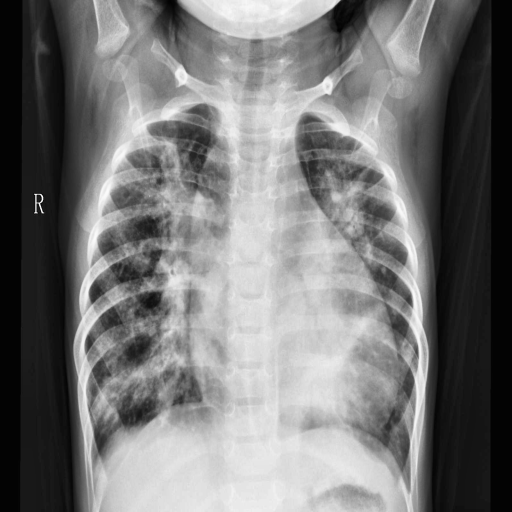
Finding: PNEUMONIA